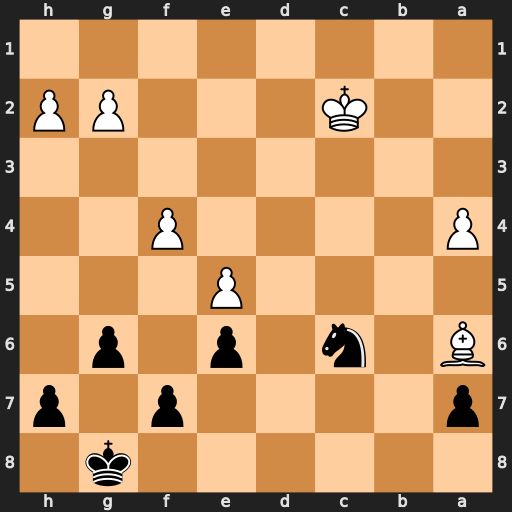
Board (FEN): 6k1/p4p1p/B1n1p1p1/4P3/P4P2/8/2K3PP/8
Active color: b
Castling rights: -
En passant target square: -
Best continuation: Nb4+ Kb3 Nxa6